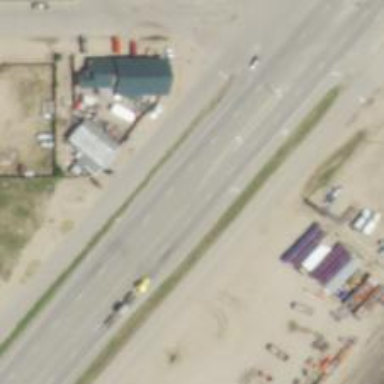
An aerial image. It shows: Expressway with asphalt surface. The highway is classified as trunk and has grade1 tracktype.